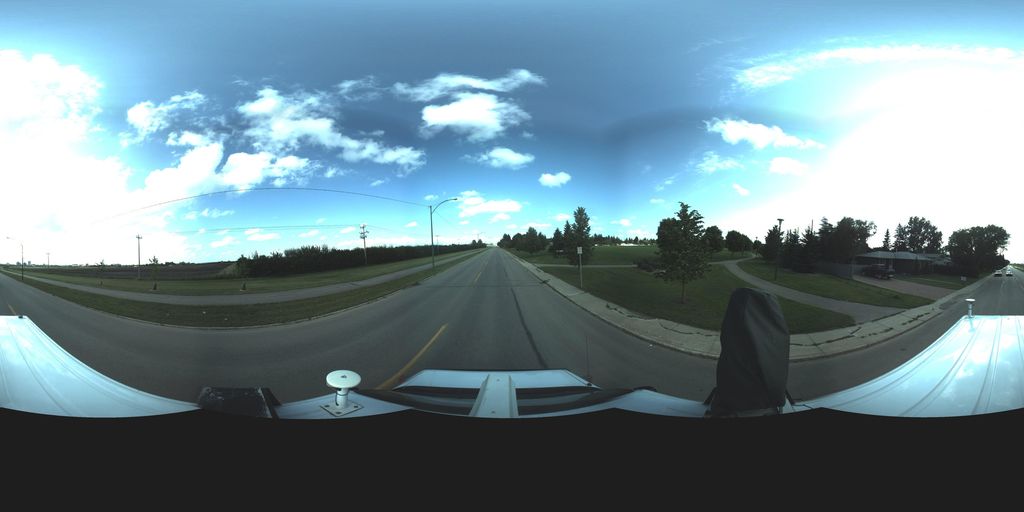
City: saskatoon